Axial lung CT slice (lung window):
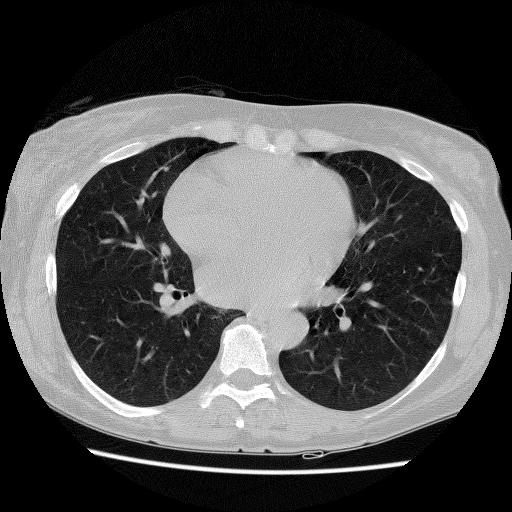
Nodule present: no